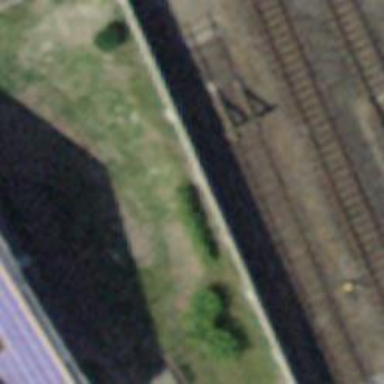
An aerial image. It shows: Railway buffer stop.